Field crop: maize
Growth stage: 2
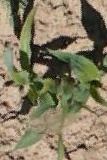
Species: maize